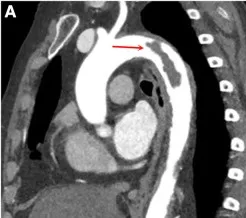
Aortic computed tomography scan displaying floating thrombus in the aortic lumen. The multiplanar reconstruction of CTA shows a filling defect in the descending aorta.
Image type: radiology (ct)